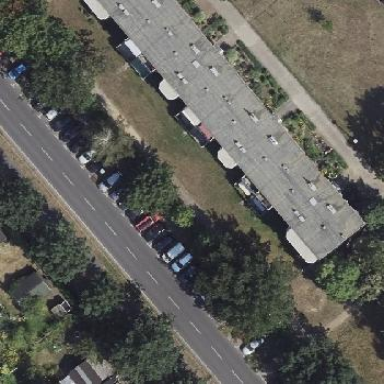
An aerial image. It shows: Street-side parking area.